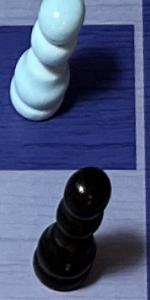
Label: Pawn_Black